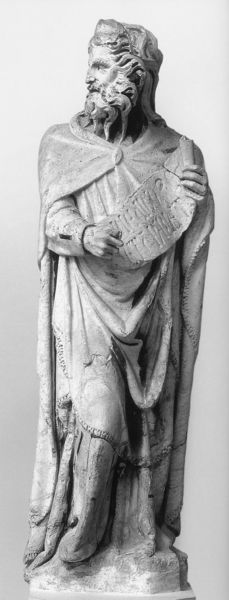
Titel: Statuen von der Domfassade in Siena
Künstler: Giovanni Pisano
Institution: Siena, Museo dell’opera Metropolitana
Schlagwörter: felsen, hand, kopf, mann, umhang, finger, marmor, mund, nase, profil, blick, bart, arme, augen, falten, gesicht, sockel, stein, vollbart, hände, figur, gewand, haare, mantel, brosche, skulptur, statue, bein, schrift, fahne, fels, banner, tafel, inschrift, bildhauerei, faltenwurf, kontrapost, plastik, foto, schild, steht, ganzkörper, ganzfigur, schriftrolle, standbild, plinte, schriftband, papyrus, fibel, marmpr, papyrusrolle, ganze figur4, ohne füße